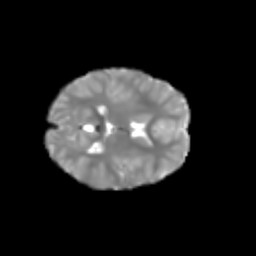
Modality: T2w
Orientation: axial
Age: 6
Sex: female
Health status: healthy